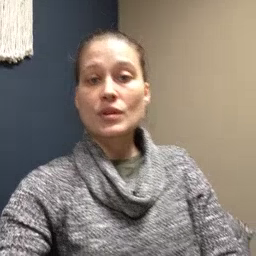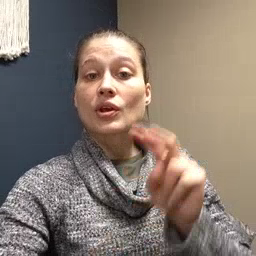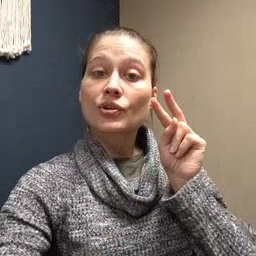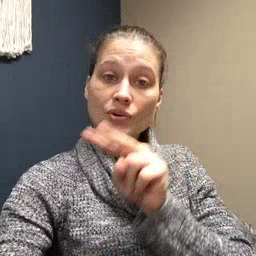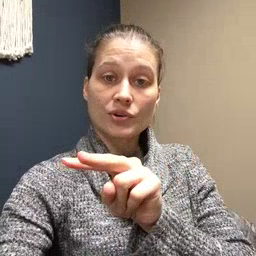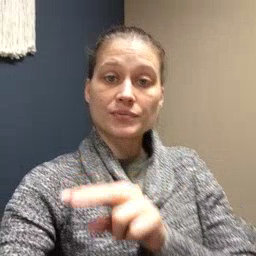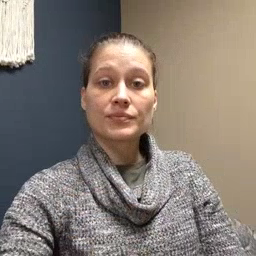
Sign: look